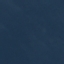
Land use / land cover class: SeaLake